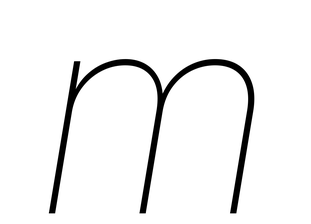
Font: Inter-Italic_Thin_Italic